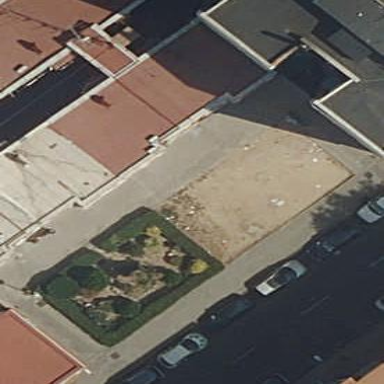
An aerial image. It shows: Garden with kerb barrier.